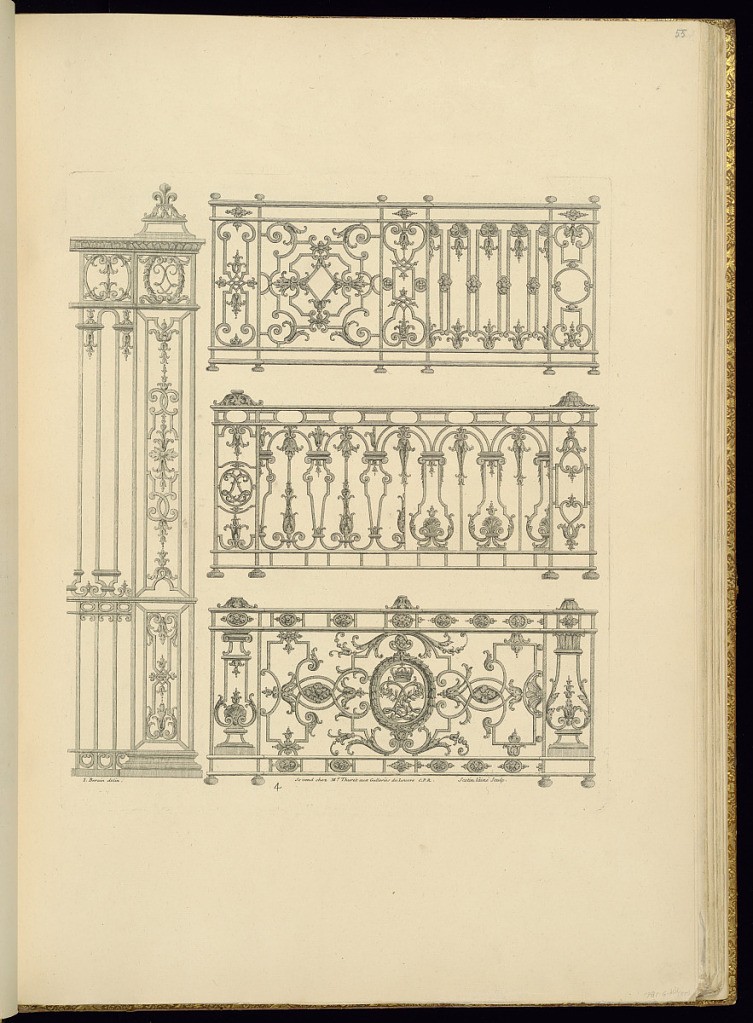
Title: Ornamented Fence Designs
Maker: Jean Berain, the elder, French, 1640-1711
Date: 1711
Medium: Engraving on laid paper
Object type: Bound print
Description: Tall gate and three shorter irons fence designs. The plate is signed and numbered.